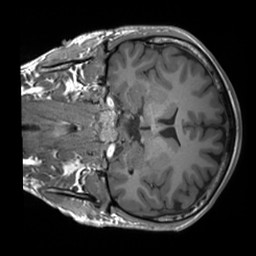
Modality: T1w
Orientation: coronal
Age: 21
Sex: male
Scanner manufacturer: siemens
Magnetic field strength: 3 T
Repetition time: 1.8 s
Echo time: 0.00232 s